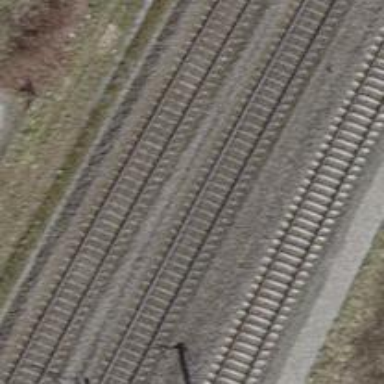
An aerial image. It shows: Single-track electrified railway with contact line.